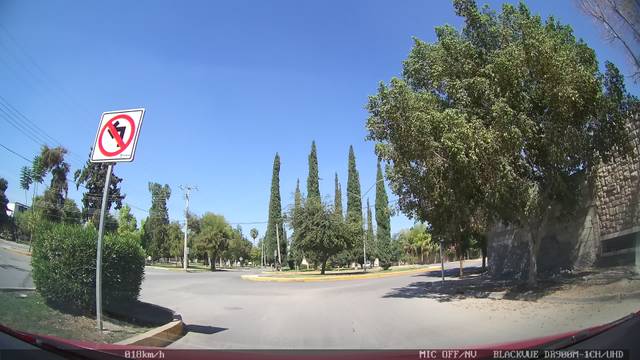
Region: Mexico
Coordinates: 25.532, -103.431